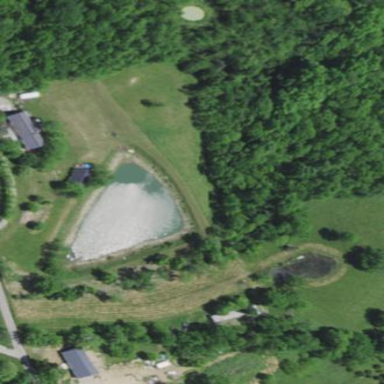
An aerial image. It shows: Pond surrounded by natural water.